Field crop: maize
Growth stage: 1
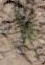
Species: salsola